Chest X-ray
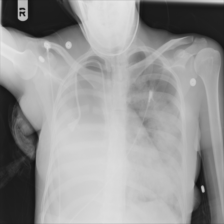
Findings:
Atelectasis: negative
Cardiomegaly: negative
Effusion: negative
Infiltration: negative
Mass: negative
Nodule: negative
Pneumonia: negative
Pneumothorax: negative
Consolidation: negative
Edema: negative
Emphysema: negative
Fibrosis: negative
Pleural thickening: negative
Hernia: negative